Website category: sports
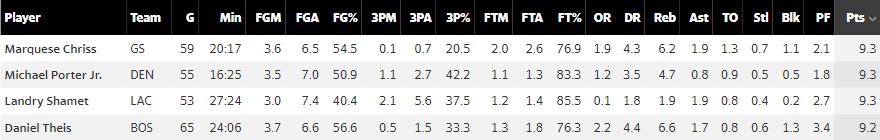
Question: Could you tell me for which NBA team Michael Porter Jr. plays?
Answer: DEN

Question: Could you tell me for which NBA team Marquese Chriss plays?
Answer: GS

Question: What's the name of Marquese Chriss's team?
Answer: GS

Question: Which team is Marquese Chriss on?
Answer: GS

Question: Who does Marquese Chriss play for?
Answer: GS

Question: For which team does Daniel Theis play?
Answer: BOS

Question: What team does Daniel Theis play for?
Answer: BOS

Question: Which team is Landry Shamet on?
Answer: LAC

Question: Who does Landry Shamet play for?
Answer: LAC

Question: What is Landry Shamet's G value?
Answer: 53

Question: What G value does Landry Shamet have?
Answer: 53

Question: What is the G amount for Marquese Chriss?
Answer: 59

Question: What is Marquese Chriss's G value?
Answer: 59

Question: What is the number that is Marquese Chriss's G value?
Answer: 59

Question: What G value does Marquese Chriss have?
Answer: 59

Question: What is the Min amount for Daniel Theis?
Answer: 24:06

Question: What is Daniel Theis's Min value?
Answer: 24:06

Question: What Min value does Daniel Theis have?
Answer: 24:06

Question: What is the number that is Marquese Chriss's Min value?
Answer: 20:17

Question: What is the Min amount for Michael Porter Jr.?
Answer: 16:25

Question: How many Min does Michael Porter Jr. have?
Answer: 16:25

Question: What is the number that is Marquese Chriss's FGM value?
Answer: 3.6

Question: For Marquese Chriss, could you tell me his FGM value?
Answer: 3.6

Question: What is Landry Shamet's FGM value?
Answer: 3.0

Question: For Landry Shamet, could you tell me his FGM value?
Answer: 3.0

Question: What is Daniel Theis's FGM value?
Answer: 3.7

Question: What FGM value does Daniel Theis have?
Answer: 3.7

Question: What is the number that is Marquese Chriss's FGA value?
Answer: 6.5

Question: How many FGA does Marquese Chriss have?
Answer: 6.5

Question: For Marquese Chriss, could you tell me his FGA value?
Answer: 6.5

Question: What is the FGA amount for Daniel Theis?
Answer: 6.6

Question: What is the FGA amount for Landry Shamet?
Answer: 7.4

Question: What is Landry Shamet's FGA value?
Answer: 7.4

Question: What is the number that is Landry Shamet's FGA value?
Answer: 7.4

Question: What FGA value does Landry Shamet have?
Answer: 7.4

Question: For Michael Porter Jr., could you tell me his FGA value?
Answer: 7.0

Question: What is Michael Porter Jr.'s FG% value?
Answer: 50.9

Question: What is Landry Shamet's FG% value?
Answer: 40.4

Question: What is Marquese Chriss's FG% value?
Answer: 54.5

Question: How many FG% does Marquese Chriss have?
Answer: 54.5

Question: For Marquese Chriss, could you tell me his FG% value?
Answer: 54.5

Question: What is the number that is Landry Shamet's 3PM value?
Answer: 2.1

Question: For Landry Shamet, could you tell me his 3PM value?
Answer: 2.1

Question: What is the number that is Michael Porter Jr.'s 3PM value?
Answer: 1.1

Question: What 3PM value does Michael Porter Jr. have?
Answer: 1.1

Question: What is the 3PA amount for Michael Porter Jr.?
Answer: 2.7

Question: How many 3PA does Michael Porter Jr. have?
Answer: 2.7

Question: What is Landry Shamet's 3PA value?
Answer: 5.6

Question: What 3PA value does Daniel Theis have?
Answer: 1.5

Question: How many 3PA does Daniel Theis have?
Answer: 1.5

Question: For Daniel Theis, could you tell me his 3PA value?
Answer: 1.5

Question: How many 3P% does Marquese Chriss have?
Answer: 20.5

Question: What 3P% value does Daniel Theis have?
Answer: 33.3

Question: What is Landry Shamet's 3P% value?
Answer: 37.5

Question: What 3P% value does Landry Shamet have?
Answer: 37.5

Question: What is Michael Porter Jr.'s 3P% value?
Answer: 42.2

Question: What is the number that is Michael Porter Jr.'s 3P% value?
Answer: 42.2

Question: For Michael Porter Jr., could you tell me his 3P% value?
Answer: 42.2

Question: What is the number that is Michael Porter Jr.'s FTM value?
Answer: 1.1

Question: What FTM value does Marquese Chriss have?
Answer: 2.0

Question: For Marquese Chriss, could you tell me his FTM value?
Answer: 2.0

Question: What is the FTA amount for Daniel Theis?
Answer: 1.8

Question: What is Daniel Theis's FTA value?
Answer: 1.8

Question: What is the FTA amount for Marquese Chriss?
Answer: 2.6